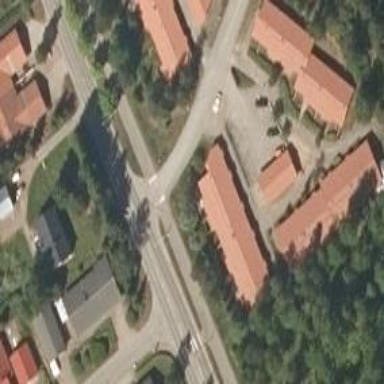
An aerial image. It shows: Asphalt cycleway featuring zebra crossing. The crossing is uncontrolled.